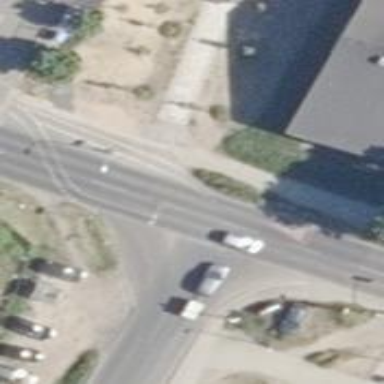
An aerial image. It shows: Residential road with asphalt surface and no sidewalk.